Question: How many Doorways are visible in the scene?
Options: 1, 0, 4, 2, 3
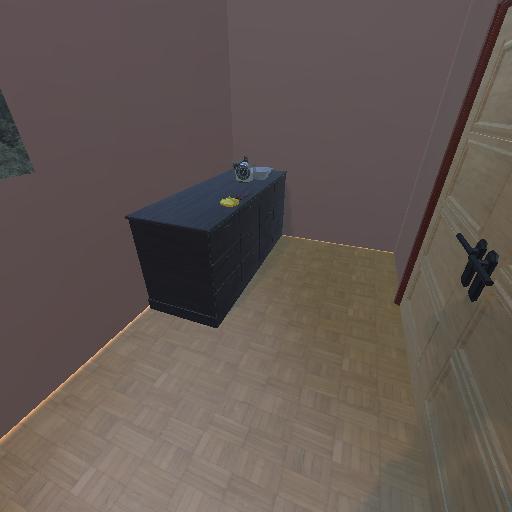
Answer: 1